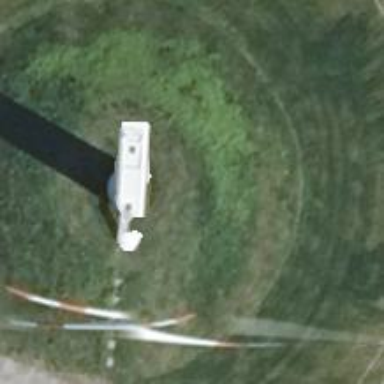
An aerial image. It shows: Wind turbine generator made by Vestas. The generator utilizes wind as its power source and belongs to the horizontal axis type.